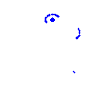
Particle: proton